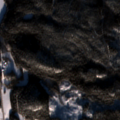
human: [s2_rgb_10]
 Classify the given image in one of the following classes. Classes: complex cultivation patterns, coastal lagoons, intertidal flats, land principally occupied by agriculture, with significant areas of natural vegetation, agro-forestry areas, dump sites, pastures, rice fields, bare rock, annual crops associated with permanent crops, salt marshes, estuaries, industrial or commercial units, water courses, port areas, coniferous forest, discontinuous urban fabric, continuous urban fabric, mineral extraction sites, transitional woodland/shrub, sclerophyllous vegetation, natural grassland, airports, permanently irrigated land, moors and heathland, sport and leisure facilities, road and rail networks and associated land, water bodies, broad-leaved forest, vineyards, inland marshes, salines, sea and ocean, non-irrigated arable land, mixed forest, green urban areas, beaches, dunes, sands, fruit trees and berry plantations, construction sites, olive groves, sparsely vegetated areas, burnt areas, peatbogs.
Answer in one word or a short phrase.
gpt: land principally occupied by agriculture, with significant areas of natural vegetation, coniferous forest, mixed forest, water bodies